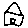
Label: house